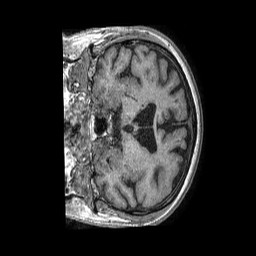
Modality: T1w
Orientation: coronal
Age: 73
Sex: male
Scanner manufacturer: philips
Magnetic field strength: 1.5 T
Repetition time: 0.00769 s
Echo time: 0.003503 s